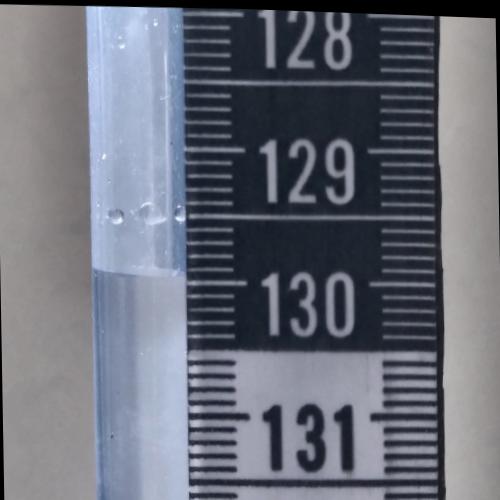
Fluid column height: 130.0 cm